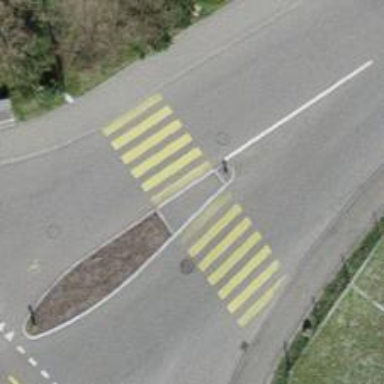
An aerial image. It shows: Crossing with island in the road.